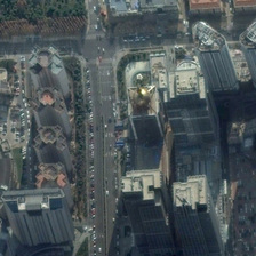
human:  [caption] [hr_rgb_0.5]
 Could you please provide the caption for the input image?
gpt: Many cars are driving on the streets beside the business district.

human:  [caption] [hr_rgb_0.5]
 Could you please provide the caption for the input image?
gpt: Many cars travel along the roads near the business district.

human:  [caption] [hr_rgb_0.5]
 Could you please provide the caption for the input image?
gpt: Many cars drive on the roads near the business district.

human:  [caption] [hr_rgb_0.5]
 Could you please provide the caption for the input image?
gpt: Many cars are driving on the road next to the business district.

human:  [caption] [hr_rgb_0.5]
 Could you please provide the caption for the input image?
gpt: Many cars drive on the roads near the business district.